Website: apple
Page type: customer-info-address
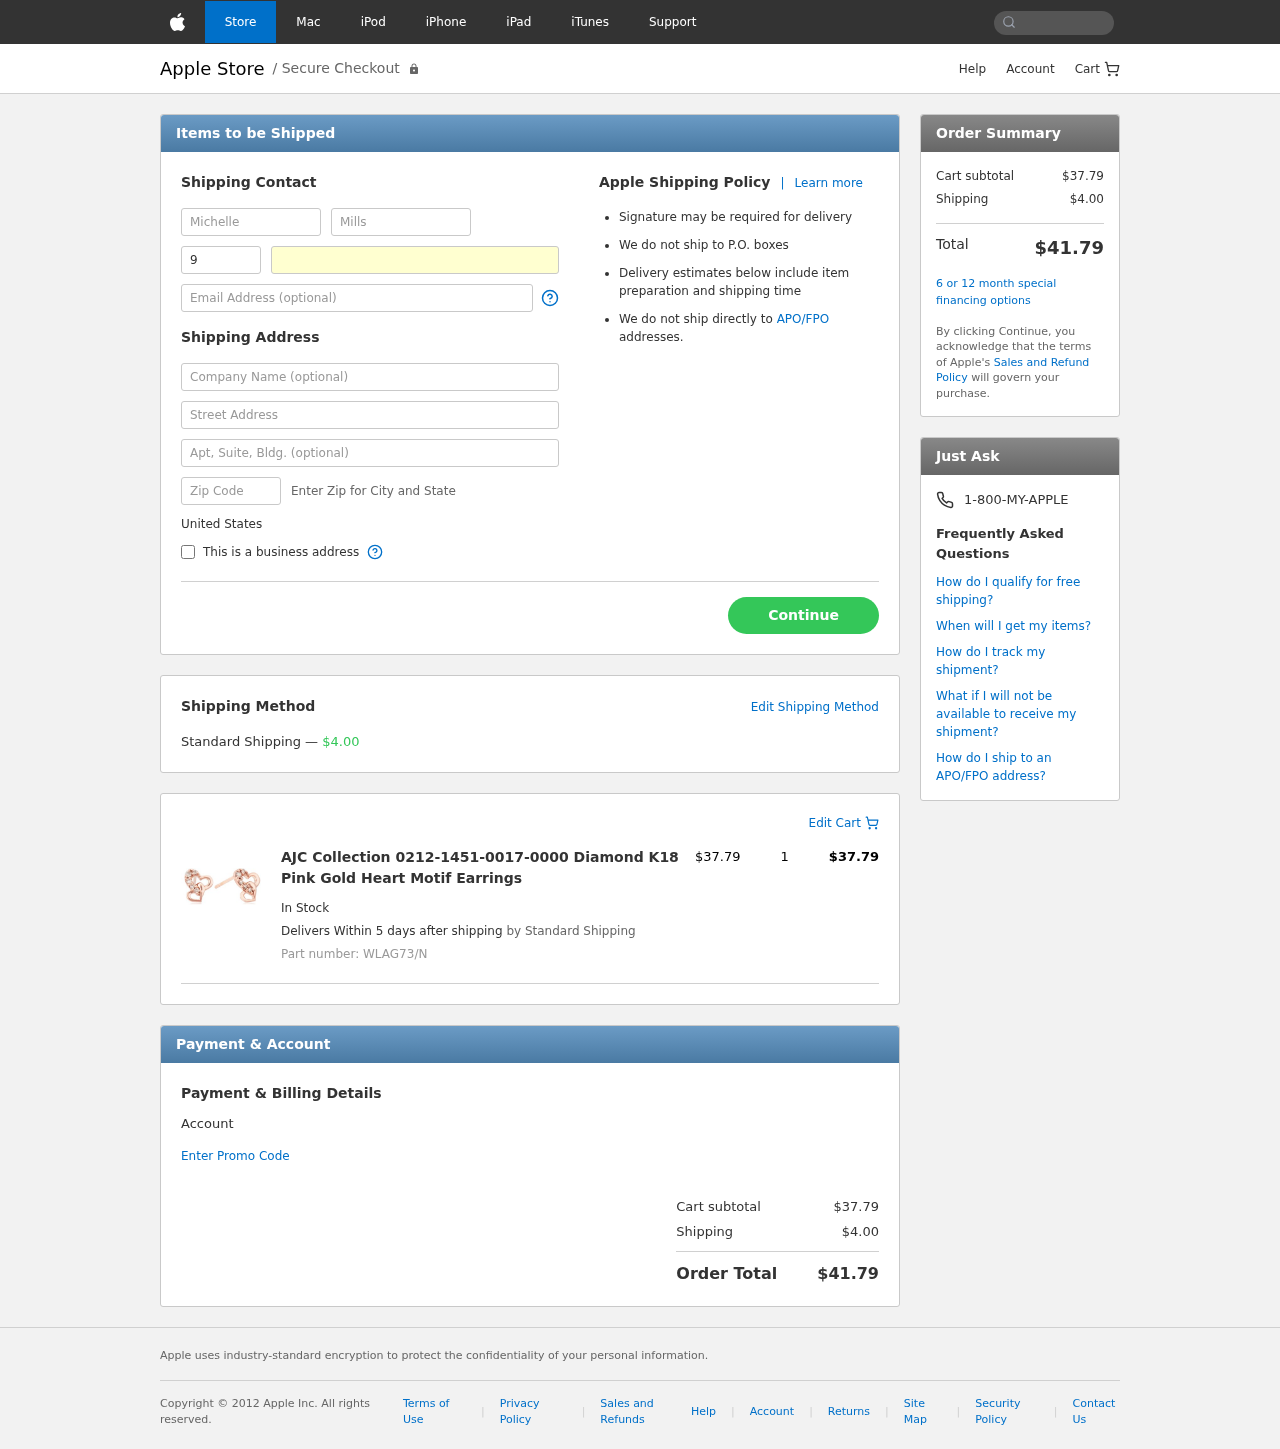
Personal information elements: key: PII_COUNTRY
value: United States
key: PII_FIRSTNAME
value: Michelle
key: PII_LASTNAME
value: Mills
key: PII_PHONE_AREA
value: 998
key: PII_PHONE_LINE
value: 2529
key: PII_EMAIL
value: michelle_mills@hotmail.com
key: PII_COMPANY
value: Adams, Morris and Brown
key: PII_STREET
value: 03965 James Prairie Suite 165
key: PII_STREET2
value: Apt. 484
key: PII_POSTCODE
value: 30684
Product elements: key: PRODUCT1_NAME
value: AJC Collection 0212-1451-0017-0000 Diamond K18 Pink Gold Heart Motif Earrings
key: PRODUCT1_PRICE
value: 37.79
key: PRODUCT1_QUANTITY
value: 1
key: PRODUCT1_SKU
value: WLAG73/N
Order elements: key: ORDER_SHIPPING_COST
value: $4.00
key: ORDER_ITEM_TOTAL
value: $37.79
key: ORDER_SUBTOTAL
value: $37.79
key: ORDER_TOTAL
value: $41.79